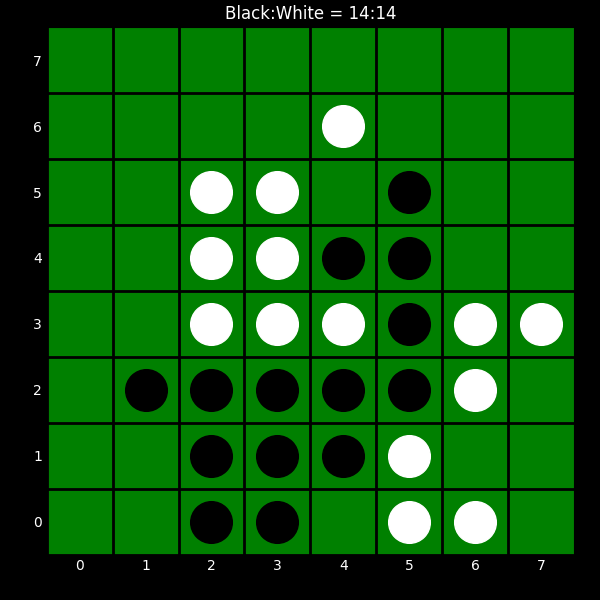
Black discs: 14
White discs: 14